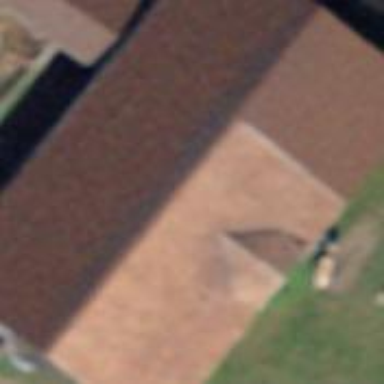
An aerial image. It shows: Rural barn.